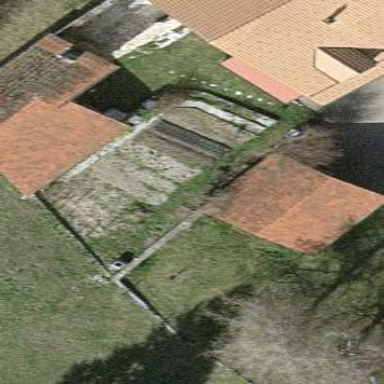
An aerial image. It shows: Simple house.